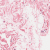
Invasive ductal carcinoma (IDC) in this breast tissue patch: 0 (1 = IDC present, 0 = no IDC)